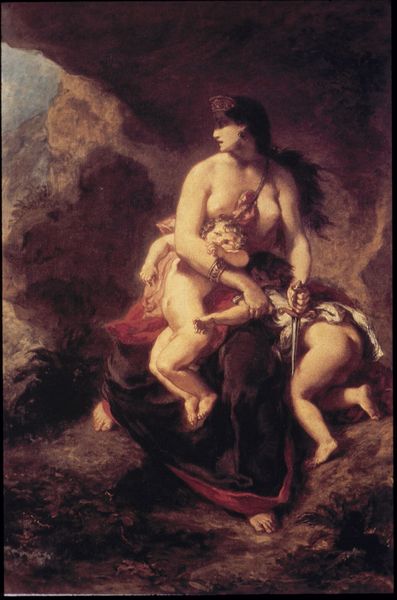
Titel: Médée furieuse, Medea tötet ihre Kinder
Künstler: Eugène Delacroix
Standort: Paris
Institution: Musée du Louvre
Schlagwörter: akt, baum, berg, blau, dunkel, felsen, fuß, gemälde, gewitter, hand, haut, himmel, kampf, körper, meer, nackt, schatten, umhang, weiß, wolken, bäume, frauen, gelb, grün, menschen, mädchen, ocker, sand, bewegung, braun, brust, busen, frau, frisur, haar, hell, kleid, licht, ohrring, profil, schmuck, schwarz, blick, gras, rot, tuch, beige, malerei, rock, symbolismus, blond, arm, arme, band, barock, halten, inkarnat, messer, mord, stein, steine, tod, hände, öl, natur, strauch, wind, busch, büsche, sonne, boden, gewand, gold, haare, lange haare, decke, innen, kind, mutter, saum, pflanze, pflanzen, diadem, höhle, krone, locken, prinzessin, renaissance, rosa, kinder, engel, aussicht, brüste, füße, gesäß, hintern, kauern, jungen, fels, violett, koppel, angst, sturm, unwetter, wetter, weiblich, riemen, festhalten, farn, kordel, lichteinfall, nabel, bauch, junge, zehen, kled, flucht, versteckt, fleisch, klinge, barfuss, außen, jungs, rückseite, gefahr, raub, schwert, waffe, fliehen, furcht, schrecken, degen, allegorie, mythologie, göttin, kontraste, bedrohung, öffnung, armband, armreif, rotbraun, amazone, dramatisch, sage, verfolgung, dolch, entführung, tonig, entschlossenheit, grotte, dunkle haare, visier, versteck, königin, gurt, ohrschmuck, verstecken, ackt, sohn, ermorden, söhne, schutz, pferdeschwanz, augenbinde, verteidigung, störung, schützen, zwillinge, mythisch, klammern, züchtigen, feinde, rutschen, füßr, kiner, säuglinge, medea, züchtigung, hühle, schützend, verfolgt, shwert, burst, berginneres, bodengebüsch, schwitzkasten, strampeln, po, schwaet